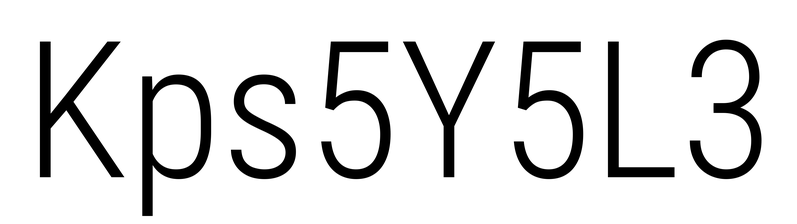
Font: Roboto_Condensed_Light